Question: I am having a serious issue with the 'boxplot' function in R. The boxplot mislabels the median line in the graph. Even though the mean is 7.2376, on the boxplot it shows it at around 4 as shown in the image below (produced using the following code)
'''
DATA <- c(0.59, 1.00, 1.00, 1.04, 1.22, 1.40, 1.72, 1.74, 1.98, 3.44,
3.48, 3.50, 3.53, 3.93, 4.00, 4.33, 4.72, 9.49, 10.80, 11.40,
12.04, 16.98, 20.43, 27.27, 29.91)
> boxplot(DATA)
> mean(DATA) = 7.2376
'''

It is driving me nuts. It only does it with this data set. The other datasets, the boxplots label the mean just fine.
Any insight is much appreciated.
Thank you.
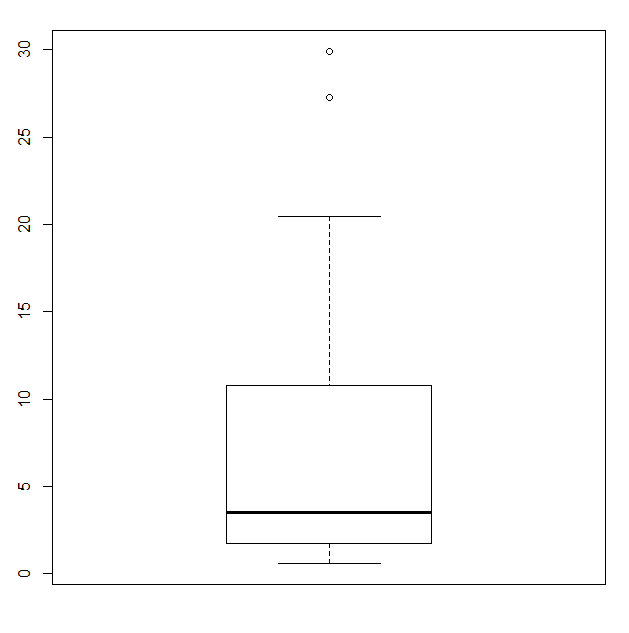
Answer: My comment should really be an answer...
Your confusion is not so much with the 'boxplot' function, as it is with what a box plot is at all. A <URL>
So the middle line in your box plot corresponds to the median, not the mean.